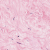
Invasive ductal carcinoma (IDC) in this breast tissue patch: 0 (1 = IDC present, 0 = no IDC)